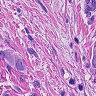
Metastatic tissue present: yes